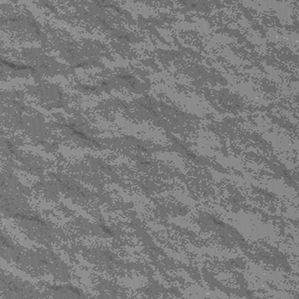
Label: frost